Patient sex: M
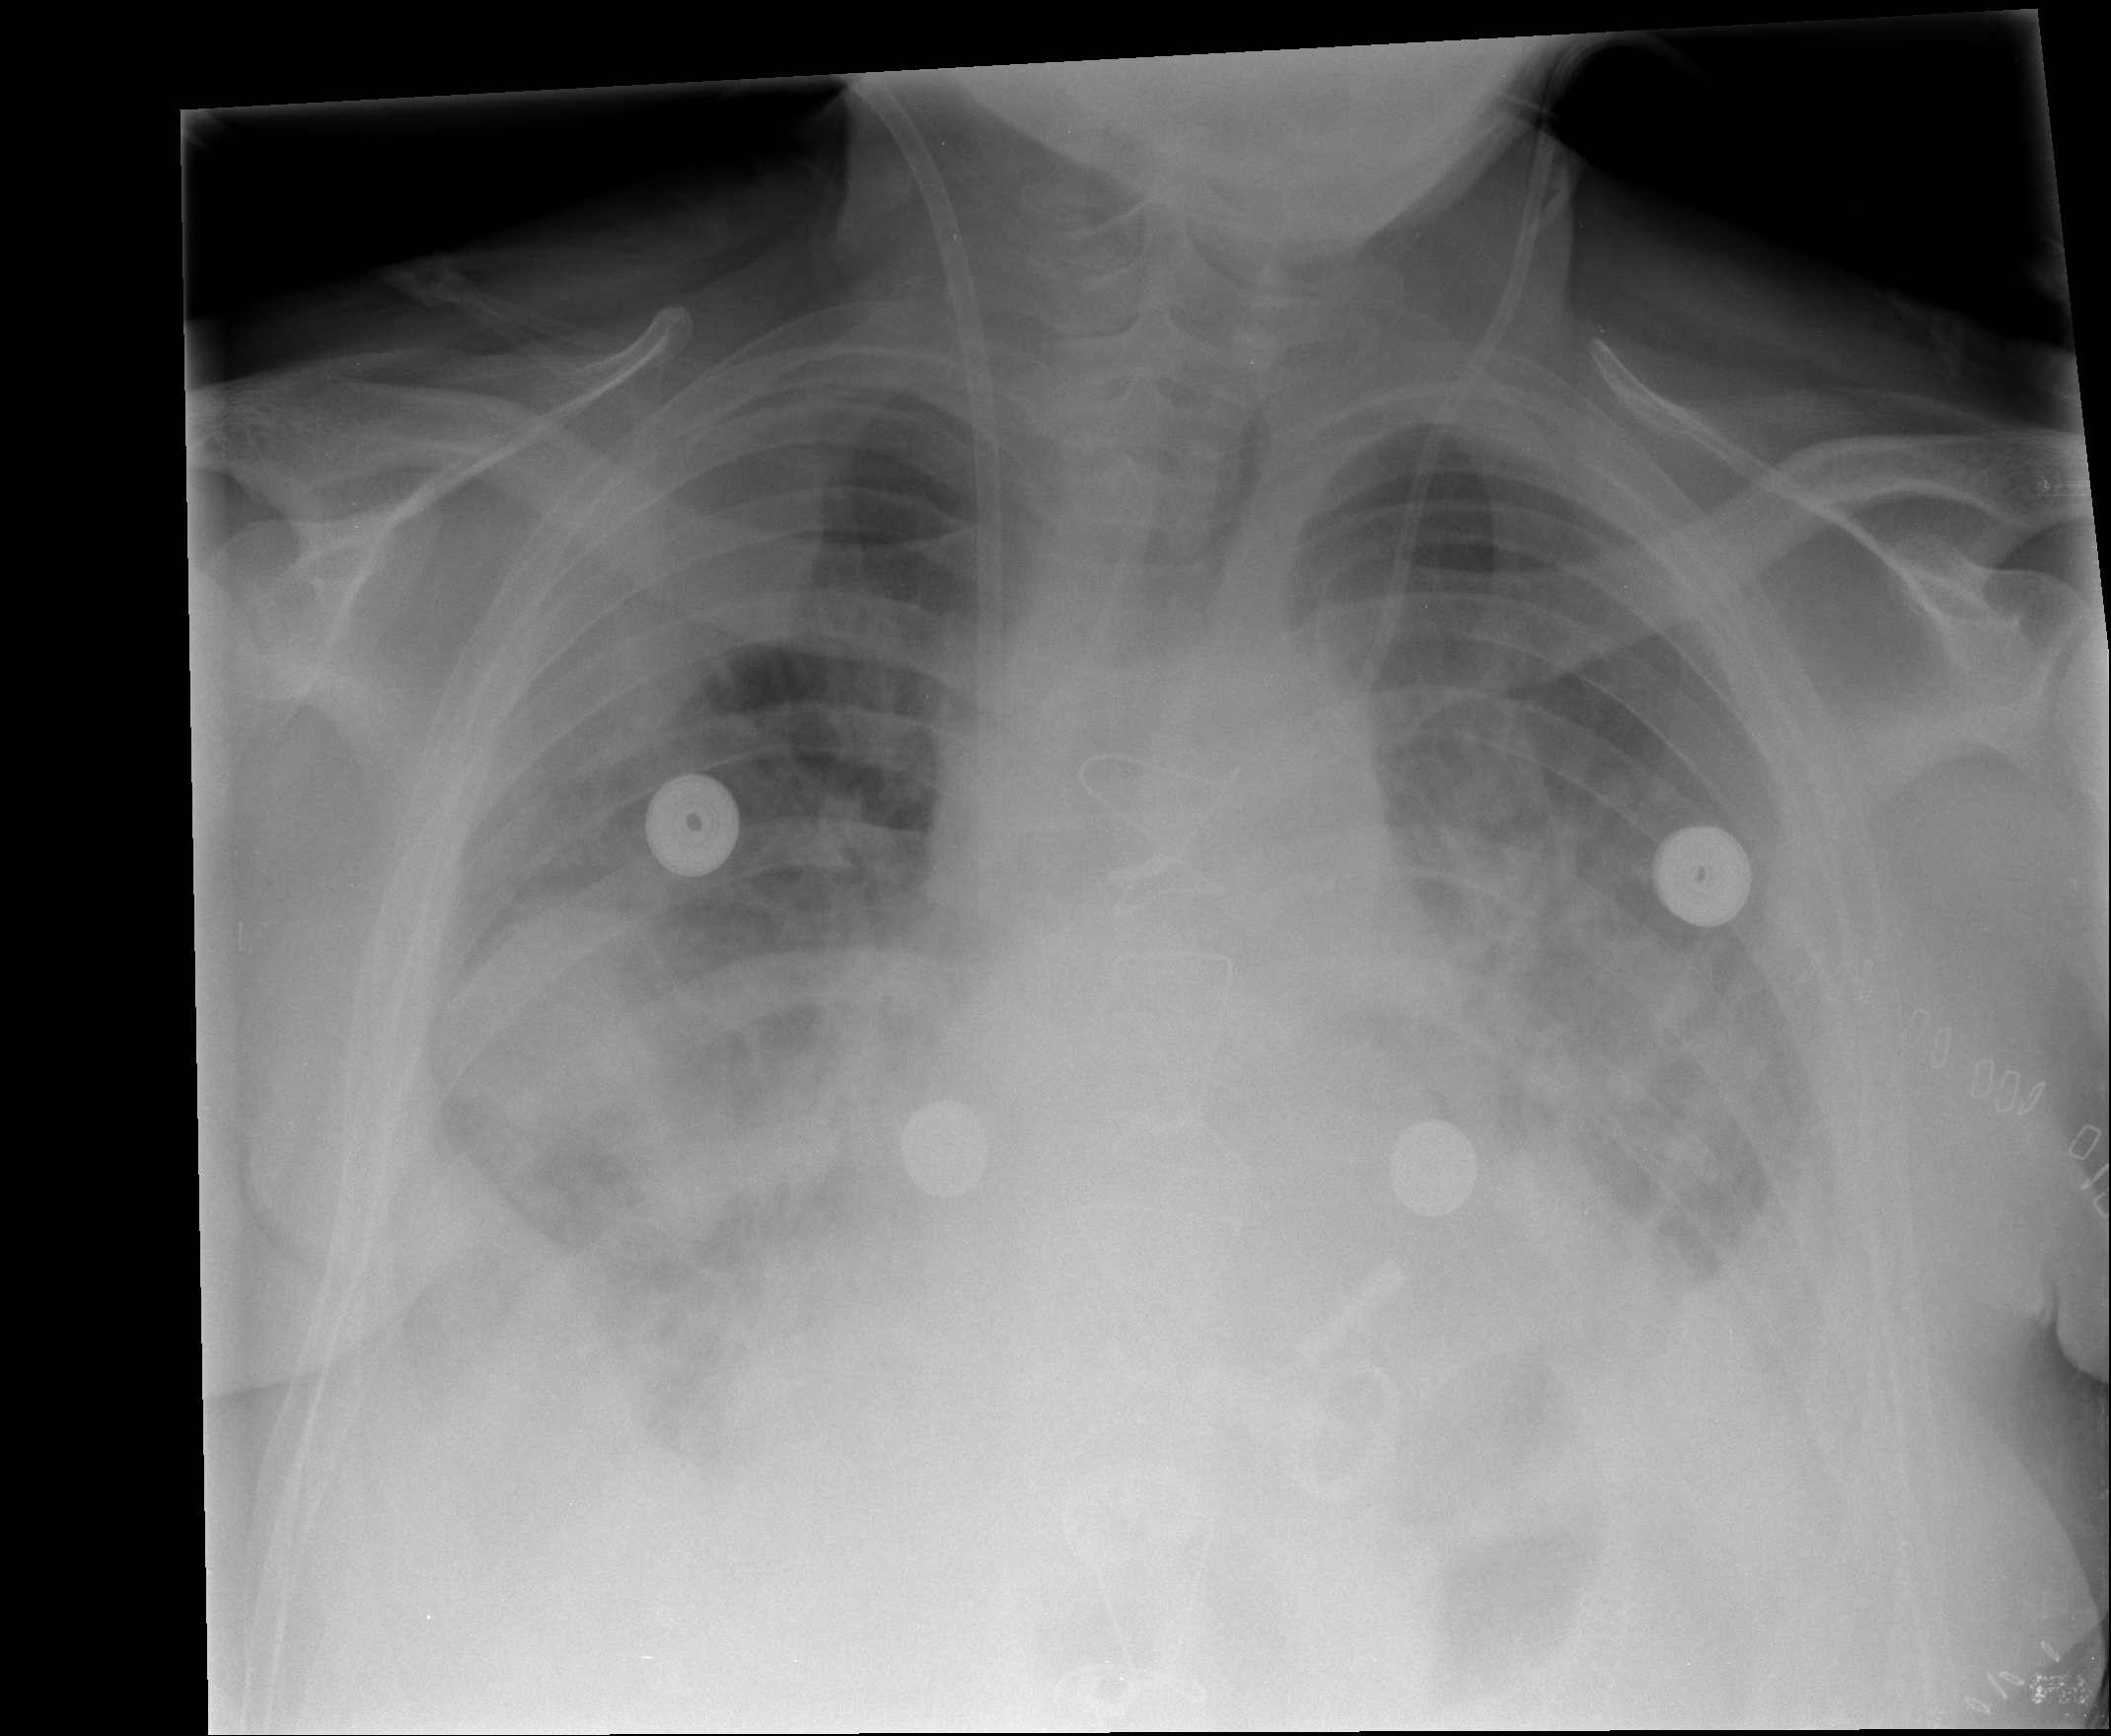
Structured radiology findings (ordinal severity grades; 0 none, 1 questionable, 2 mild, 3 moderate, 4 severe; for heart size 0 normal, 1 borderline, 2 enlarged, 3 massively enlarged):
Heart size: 2
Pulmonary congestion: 2
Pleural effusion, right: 3
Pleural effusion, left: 3
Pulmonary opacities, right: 3
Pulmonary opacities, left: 2
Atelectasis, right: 3
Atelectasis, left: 2